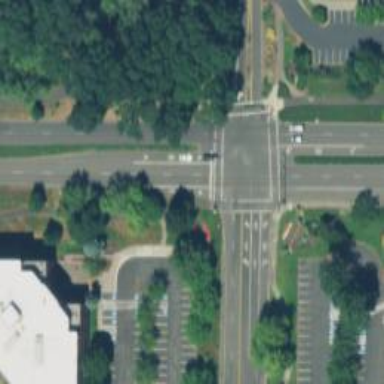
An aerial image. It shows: Footway crossing.